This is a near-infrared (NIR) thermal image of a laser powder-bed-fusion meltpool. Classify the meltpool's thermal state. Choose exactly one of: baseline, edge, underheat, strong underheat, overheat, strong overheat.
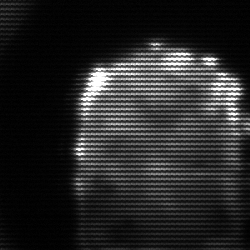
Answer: baseline